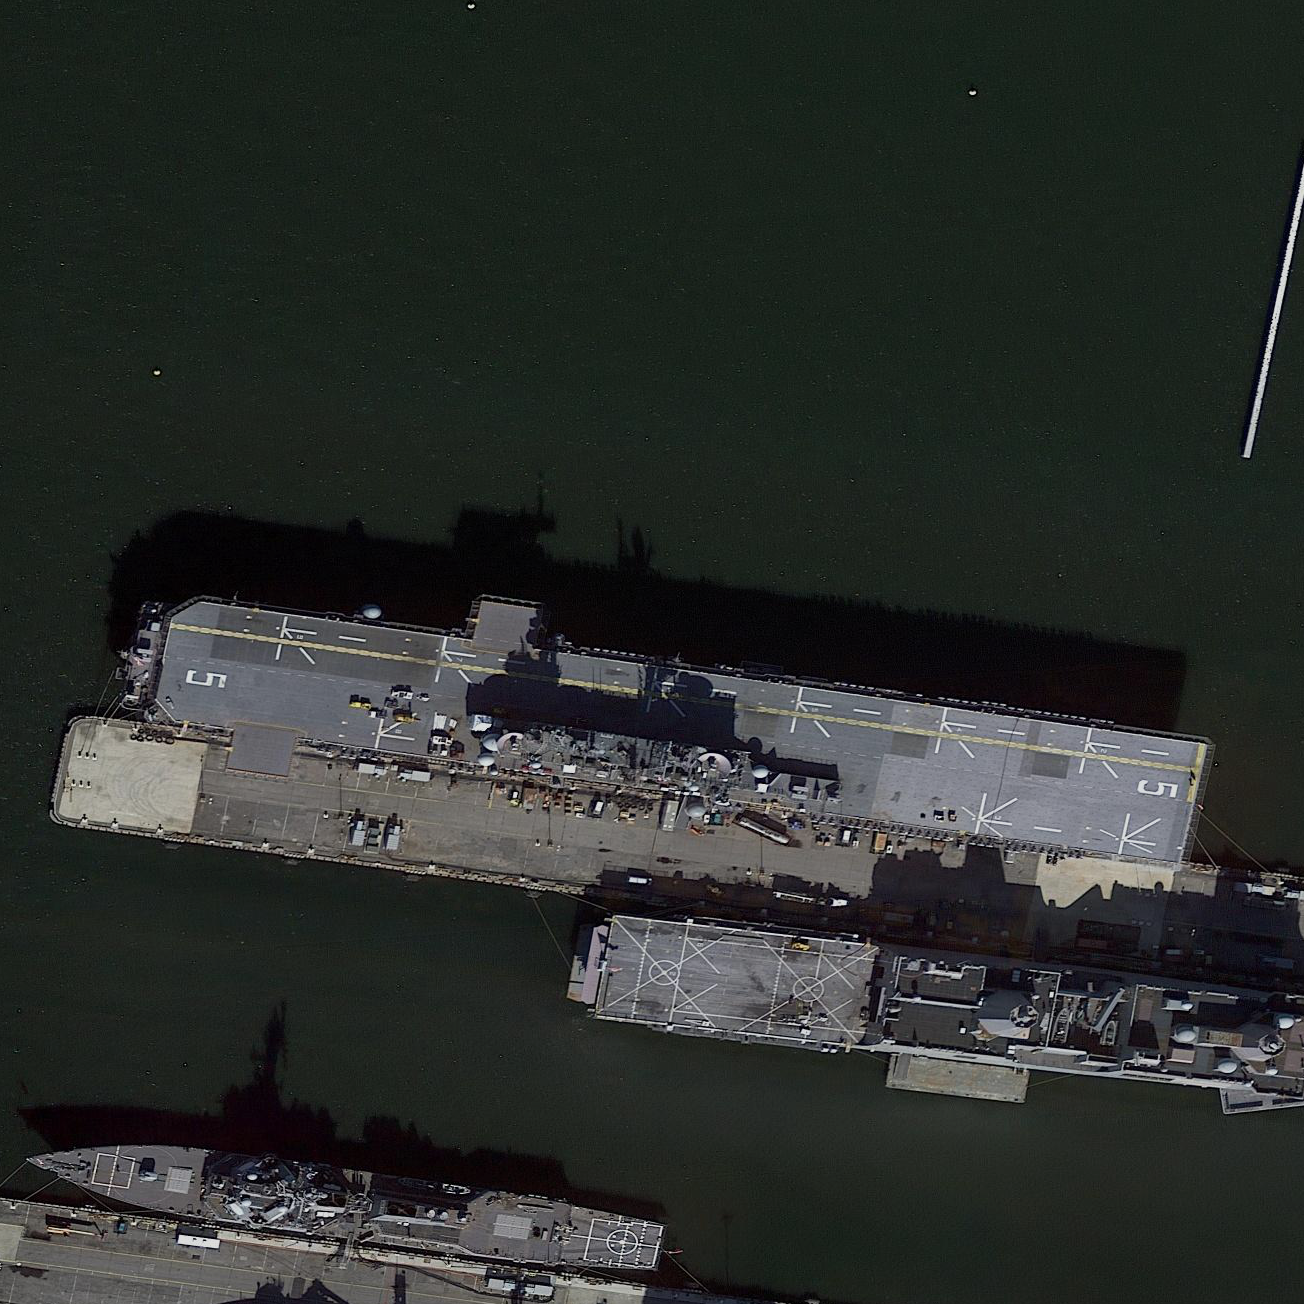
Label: assault